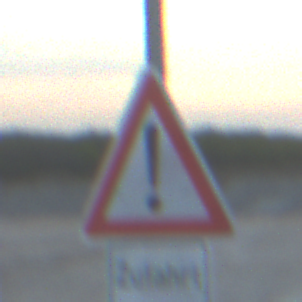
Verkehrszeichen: Gefahrenstelle
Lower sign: HinweiseAufGefahrenDurchVerbaleAngabe11
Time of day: SunriseSunset
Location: Outdoor (Beach)
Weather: PartlyCloudy
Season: NotSpecified
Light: Natural